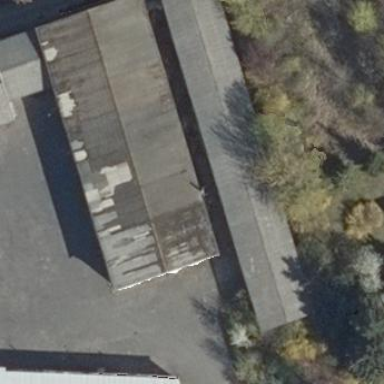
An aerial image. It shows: Part of building.